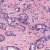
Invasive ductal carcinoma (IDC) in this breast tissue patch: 1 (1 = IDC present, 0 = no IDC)